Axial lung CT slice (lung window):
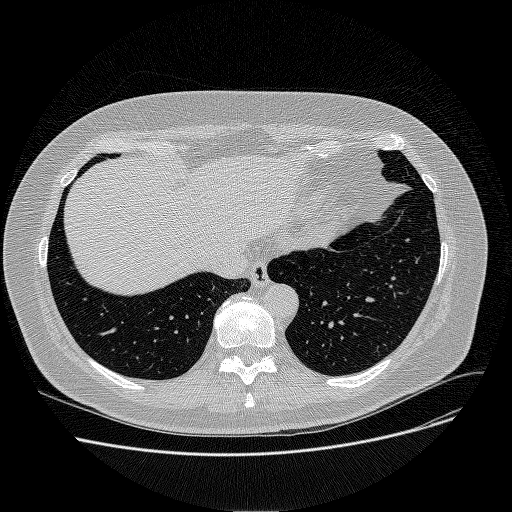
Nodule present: no